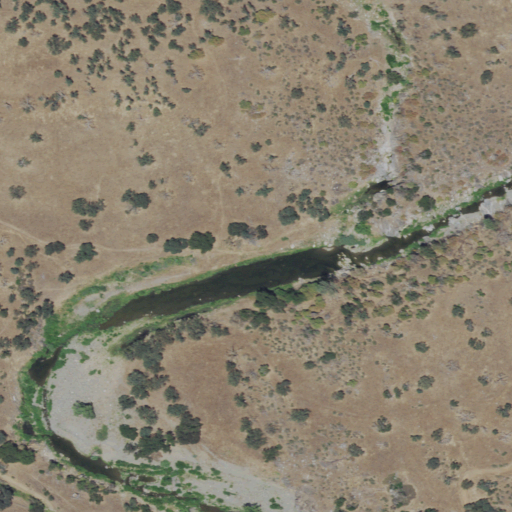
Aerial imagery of valley in California named Slate Gulch containing shrub, grassland, and deciduous forest